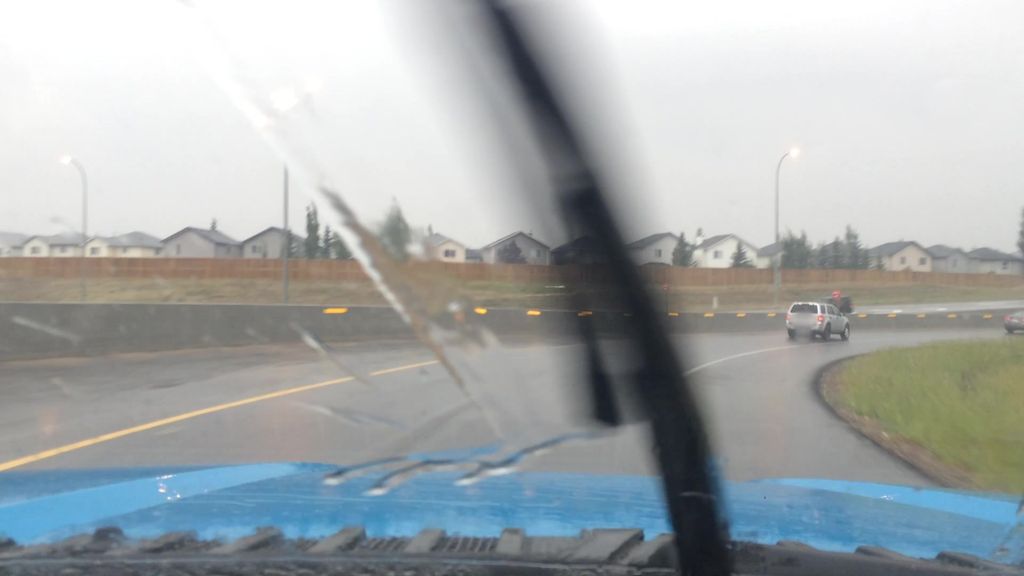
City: calgary